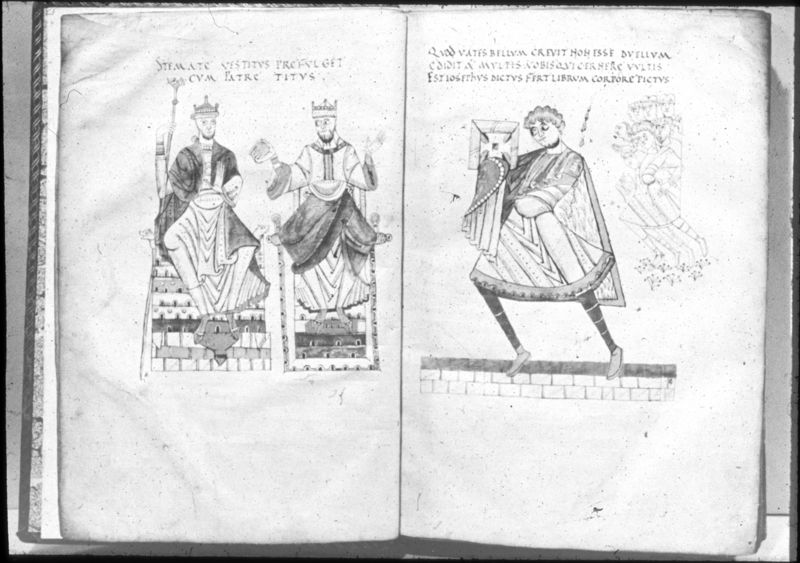
Titel: Flavius Josephus, De bello Judaico
Institution: Paris, Bibliothèque Nationale
Schlagwörter: stadt, haar, zeichnung, gespräch, teppich, alt, bibel, geschichte, steine, hände, gewand, haare, mantel, adel, krone, schrift, könig, lanze, thron, schild, buch, seite, schwert, text, herrscher, fußbank, ritter, rüstung, buchdruck, antik, mittelalter, strumpfhose, audienz, huldigung, königlich, aufgeschlagen, abbildung, insignien, zepter, szepter, erzählung, buchillustration, buchmalerei, königsfiguren